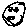
Label: smiley face